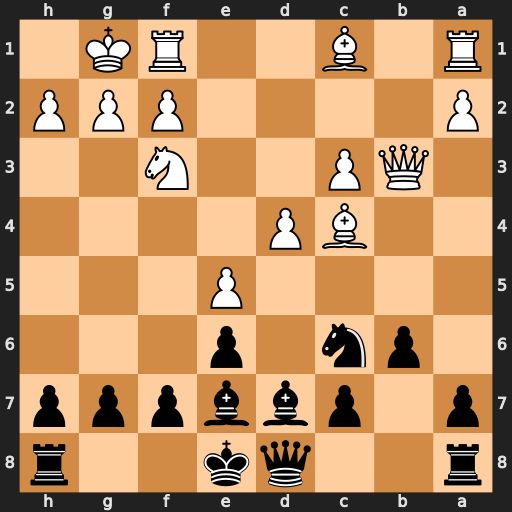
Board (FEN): r2qk2r/p1pbbppp/1pn1p3/4P3/2BP4/1QP2N2/P4PPP/R1B2RK1
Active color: b
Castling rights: kq
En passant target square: -
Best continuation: Na5 Qb1 Nxc4